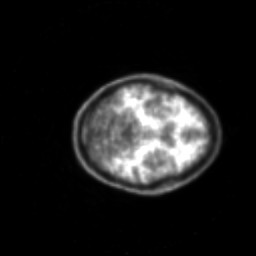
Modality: PET
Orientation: axial
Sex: female
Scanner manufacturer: siemens